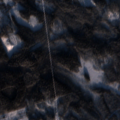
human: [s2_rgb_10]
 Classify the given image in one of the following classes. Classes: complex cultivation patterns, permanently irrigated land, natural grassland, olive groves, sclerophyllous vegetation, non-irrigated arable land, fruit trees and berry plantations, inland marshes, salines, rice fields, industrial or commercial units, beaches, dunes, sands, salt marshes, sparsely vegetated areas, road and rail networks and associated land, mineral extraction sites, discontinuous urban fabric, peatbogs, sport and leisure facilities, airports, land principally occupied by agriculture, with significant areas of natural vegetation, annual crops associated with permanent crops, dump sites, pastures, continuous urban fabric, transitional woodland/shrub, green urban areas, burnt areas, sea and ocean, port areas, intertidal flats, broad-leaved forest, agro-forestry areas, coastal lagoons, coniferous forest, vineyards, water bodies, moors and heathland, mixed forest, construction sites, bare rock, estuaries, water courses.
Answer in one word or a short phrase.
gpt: coniferous forest, mixed forest, transitional woodland/shrub